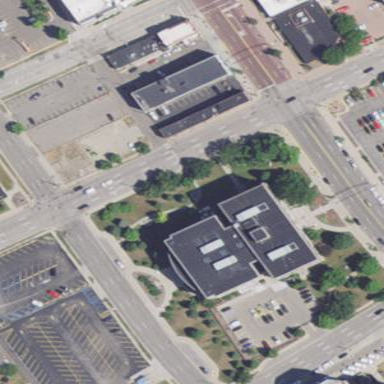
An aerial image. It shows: Government office building.